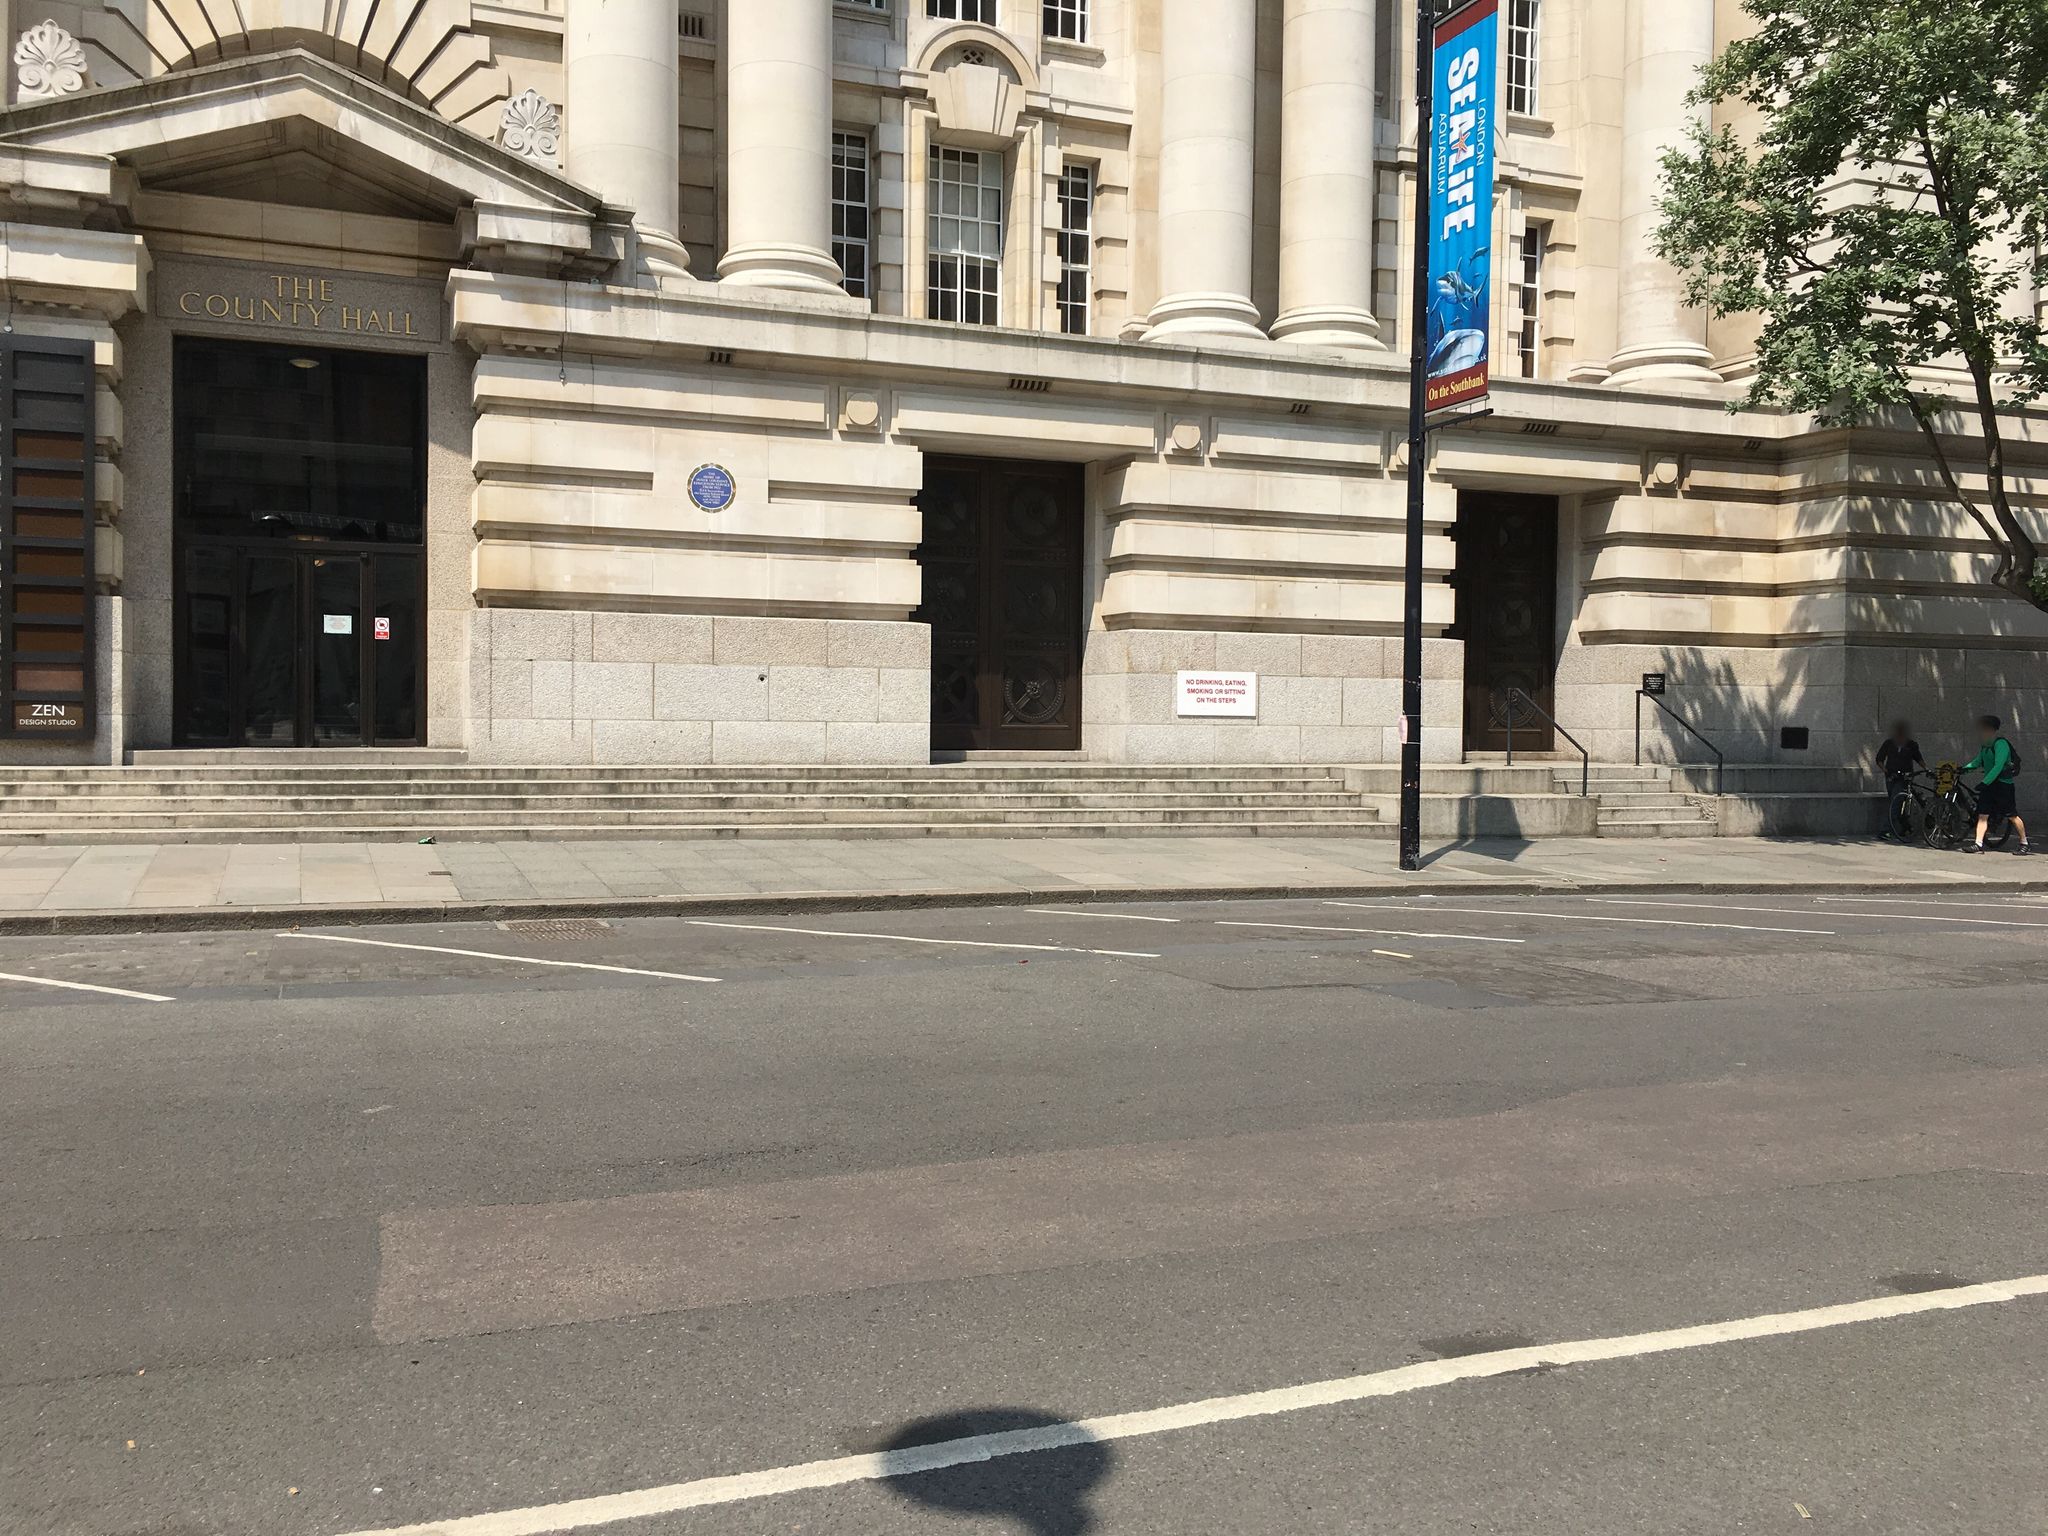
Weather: clear
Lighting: day
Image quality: good
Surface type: walking surface
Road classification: footway, cycleway, pedestrian
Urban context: urban centre
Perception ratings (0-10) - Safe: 3.52, Lively: 5.96, Beautiful: 6.1, Boring: 3.96, Depressing: 2.66, Wealthy: 8.59